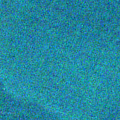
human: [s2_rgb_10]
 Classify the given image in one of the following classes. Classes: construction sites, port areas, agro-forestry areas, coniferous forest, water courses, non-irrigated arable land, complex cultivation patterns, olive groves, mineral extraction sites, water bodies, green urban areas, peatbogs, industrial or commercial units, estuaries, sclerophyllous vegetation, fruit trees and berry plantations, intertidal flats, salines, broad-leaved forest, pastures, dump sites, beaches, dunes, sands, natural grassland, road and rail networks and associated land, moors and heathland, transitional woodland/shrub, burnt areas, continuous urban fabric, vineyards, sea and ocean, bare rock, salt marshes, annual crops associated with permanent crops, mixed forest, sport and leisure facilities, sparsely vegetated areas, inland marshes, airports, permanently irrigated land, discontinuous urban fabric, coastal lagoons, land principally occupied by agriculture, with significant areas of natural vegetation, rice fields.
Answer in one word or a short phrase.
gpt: sea and ocean